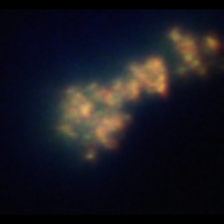
Taxon: Unknown_detritus
Group: Unknown